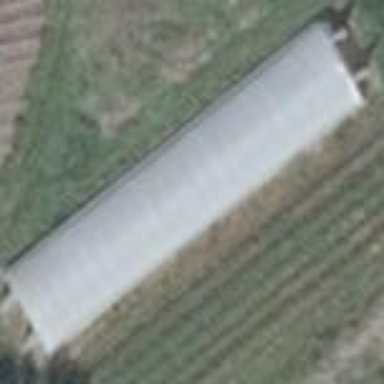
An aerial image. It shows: Area dedicated to greenhouse horticulture.